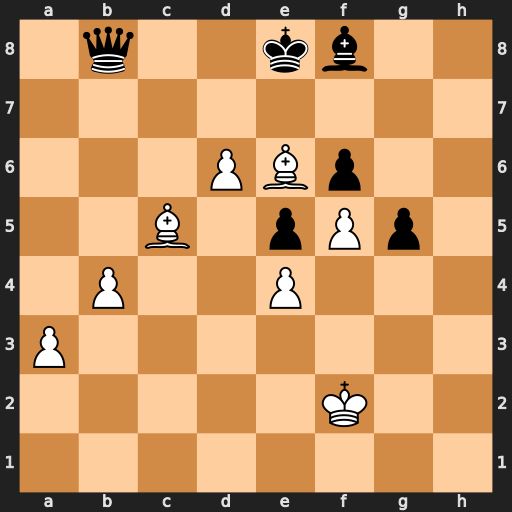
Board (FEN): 1q2kb2/8/3PBp2/2B1pPp1/1P2P3/P7/5K2/8
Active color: w
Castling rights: -
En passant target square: -
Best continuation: d7+ Kd8 Bxf8 Qb7 Bc5